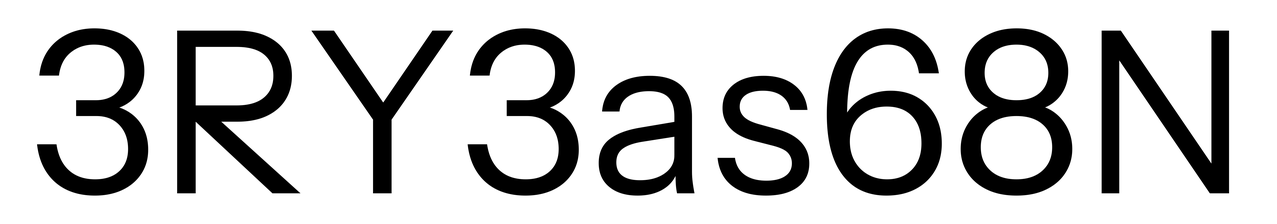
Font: InstrumentSans_Regular